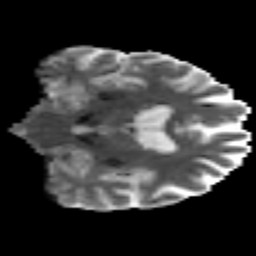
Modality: MD
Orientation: coronal
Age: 46
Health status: ill
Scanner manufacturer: philips
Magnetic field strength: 3 T
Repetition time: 9 s
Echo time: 0.127 s